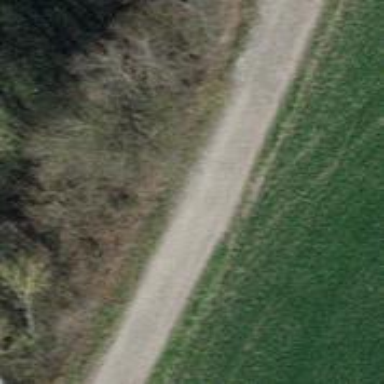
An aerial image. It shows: Compacted grade3 track.